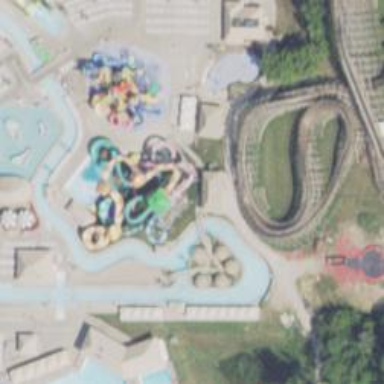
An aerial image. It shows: Water slide attraction.